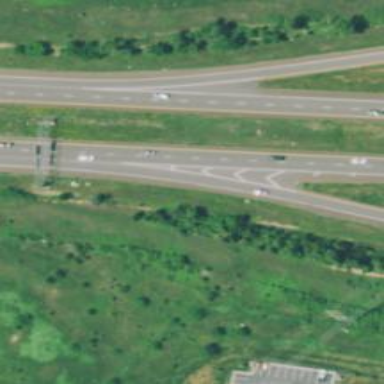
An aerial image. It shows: Asphalt motorway link.